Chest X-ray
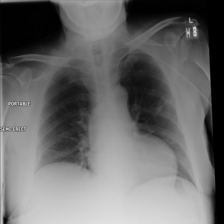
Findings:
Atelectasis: negative
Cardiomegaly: negative
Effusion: negative
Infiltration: negative
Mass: negative
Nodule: negative
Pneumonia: negative
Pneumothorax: negative
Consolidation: negative
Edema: negative
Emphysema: negative
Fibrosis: negative
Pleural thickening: negative
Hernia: negative